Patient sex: M
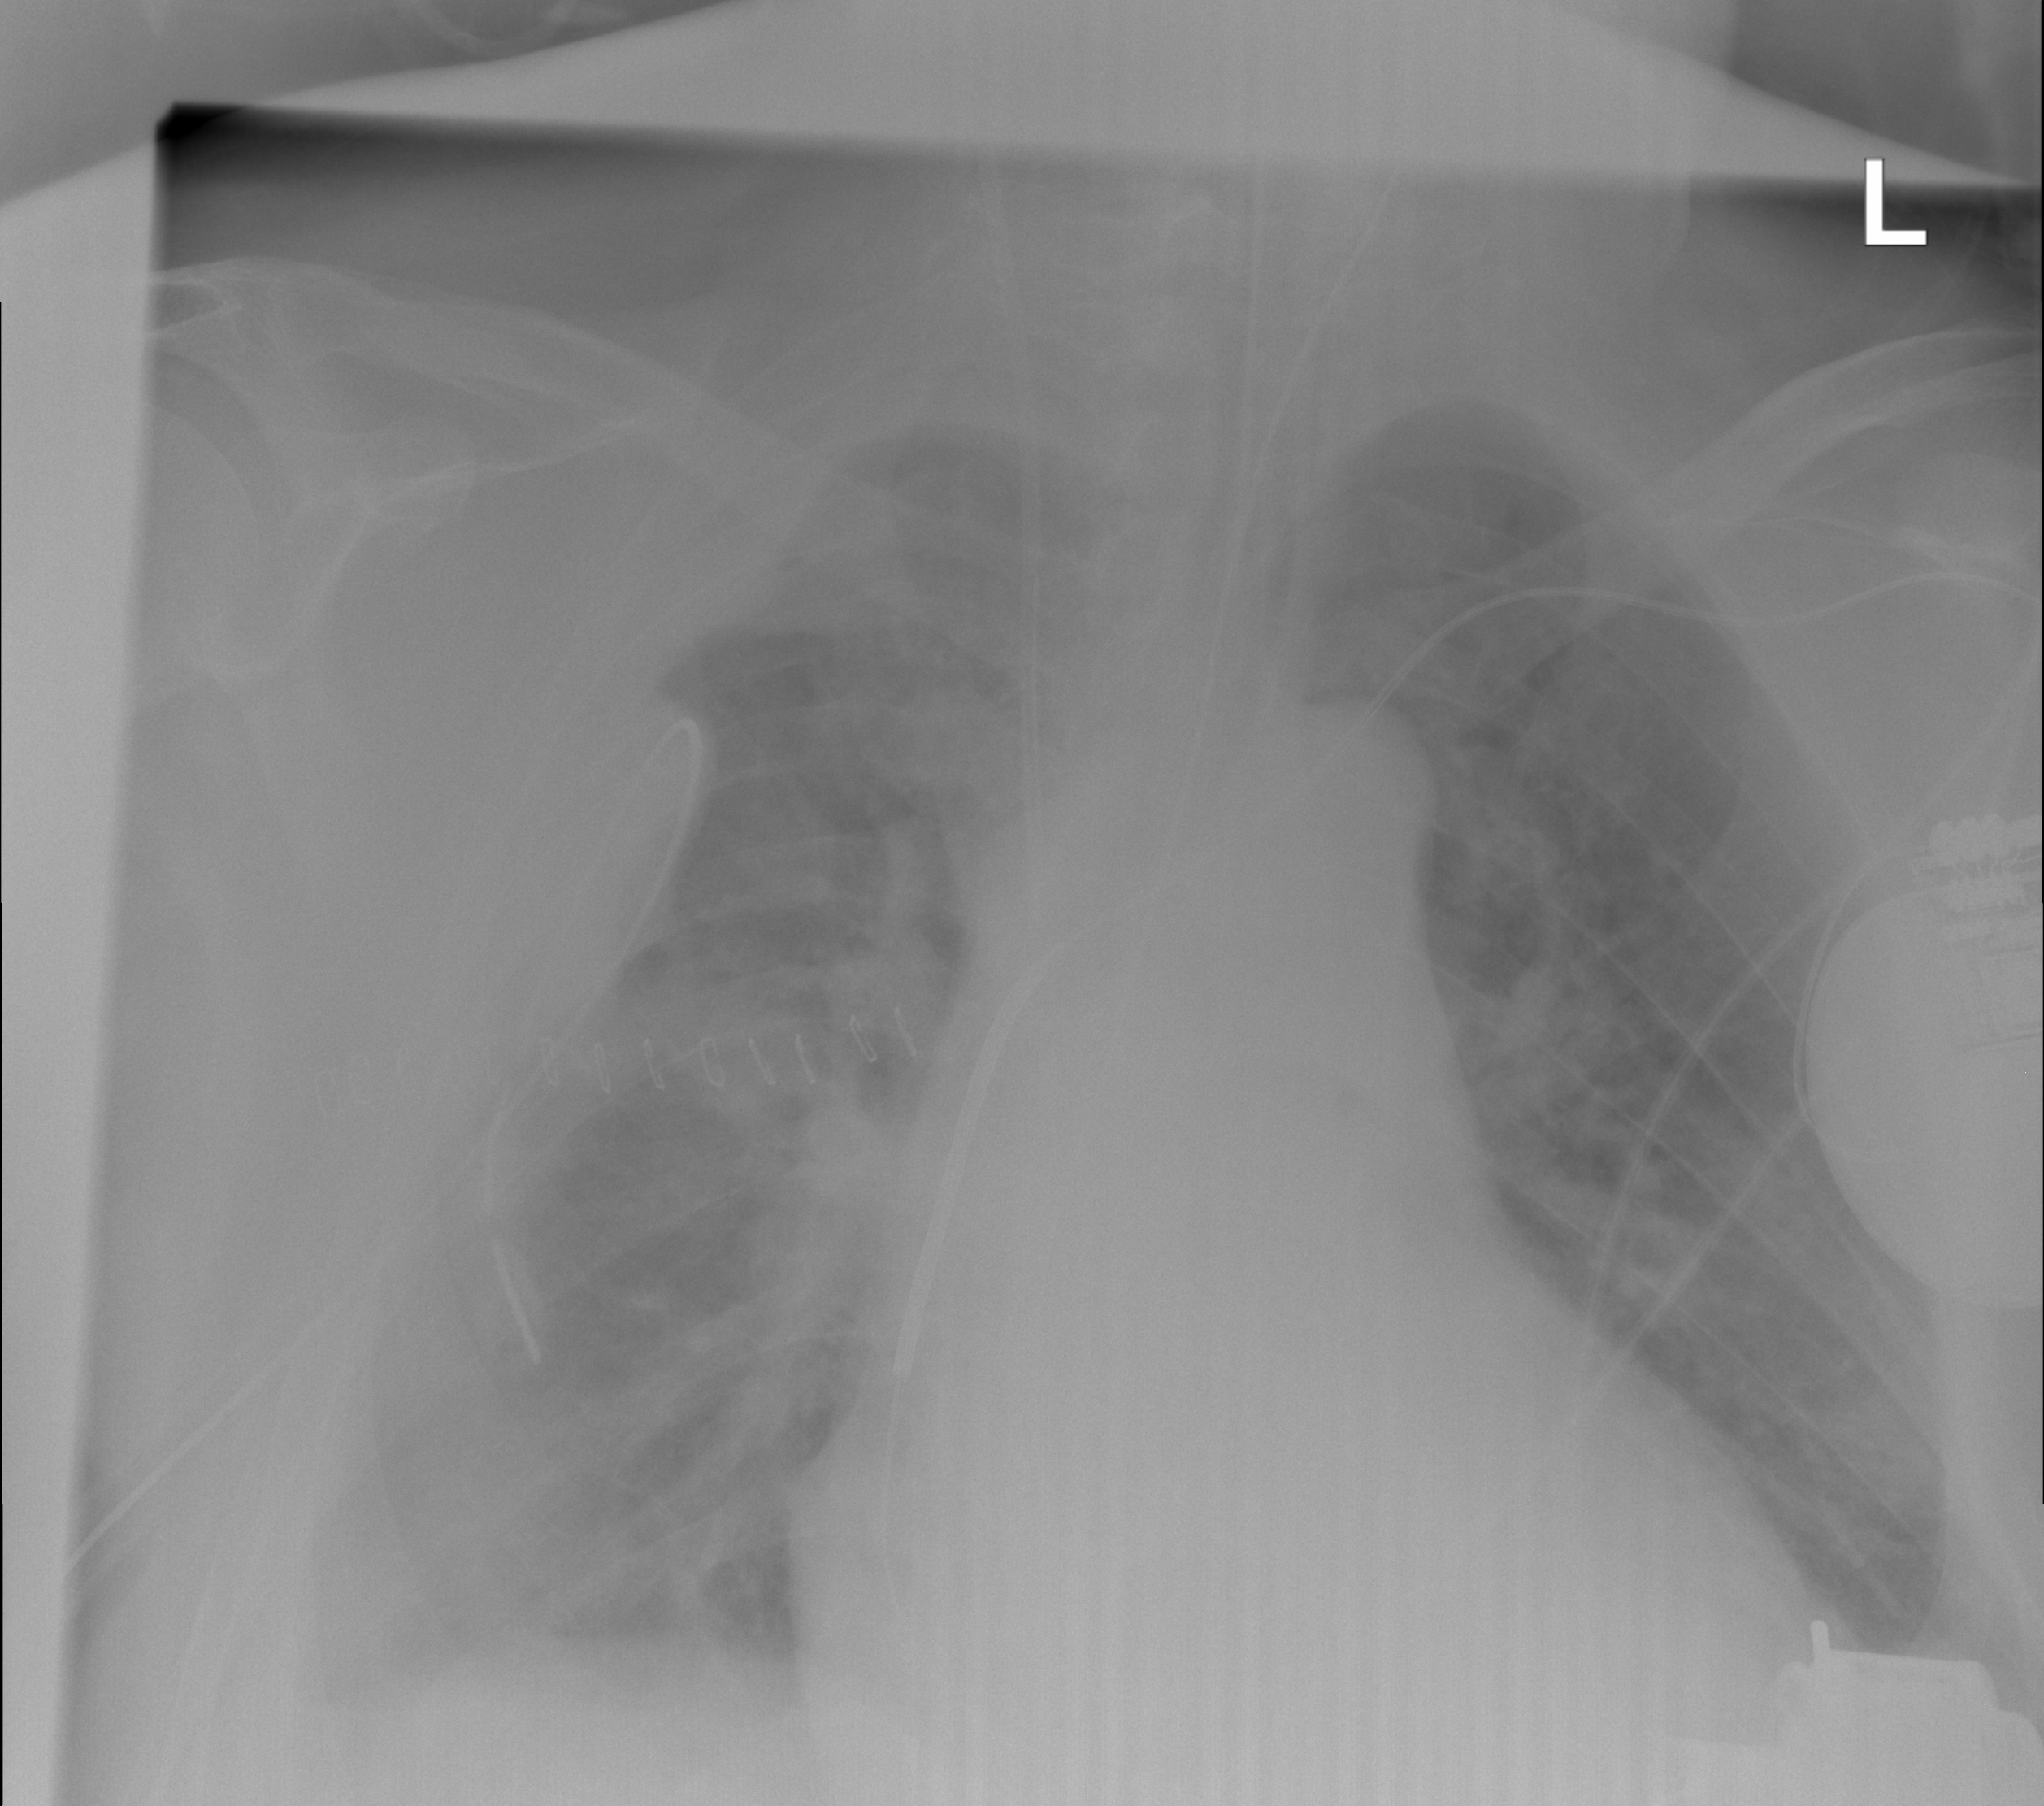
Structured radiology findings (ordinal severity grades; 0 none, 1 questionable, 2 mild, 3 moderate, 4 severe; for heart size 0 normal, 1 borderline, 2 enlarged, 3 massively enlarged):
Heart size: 2
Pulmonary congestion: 2
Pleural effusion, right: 2
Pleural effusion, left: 1
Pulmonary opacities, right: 2
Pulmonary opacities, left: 1
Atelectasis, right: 2
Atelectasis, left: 2